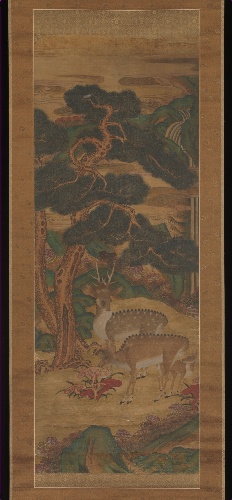
Title: 작자미상 소나무 아래 사슴   조선|作者未詳 松下雙鹿圖   朝鮮|Deer amid Pine Trees
Artist: Unidentified artist
Date: 19th century
Object type: Hanging scrolls
Classification: Paintings
Medium: Pair of hanging scrolls; ink and color on silk
Culture: Korea
Period: Joseon dynasty (1392–1910)
Dimensions: Image (each scroll): 50 3/4 × 19 1/8 in. (128.9 × 48.6 cm)
Overall with mounting: 83 1/4 × 25 in. (211.5 × 63.5 cm)
Overall with knobs: 83 1/4 × 27 1/4 in. (211.5 × 69.2 cm)
Department: Asian Art
Credit line: Purchase, Friends of Asian Art Gifts, 2013
Accession year: 2013
Repository: Metropolitan Museum of Art, New York, NY
Tags: Deer|Trees